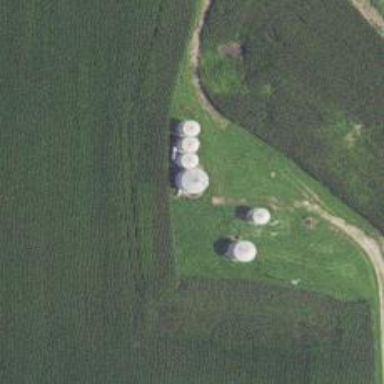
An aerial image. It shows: Silo.